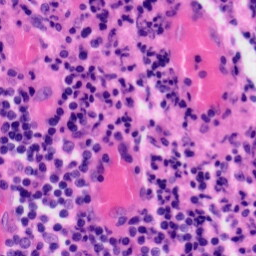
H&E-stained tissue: Tonsil